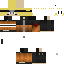
A male human skin with medium skin, wearing brown long hair dressed in a blue hoodie and black pants, featuring a closed mouth.